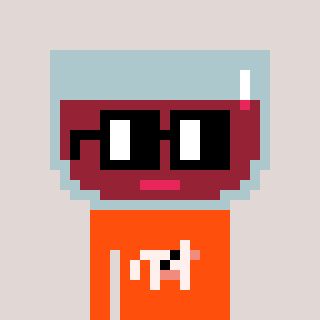
a pixel art character with square black glasses, a wine-shaped head and a orange-colored body on a warm background